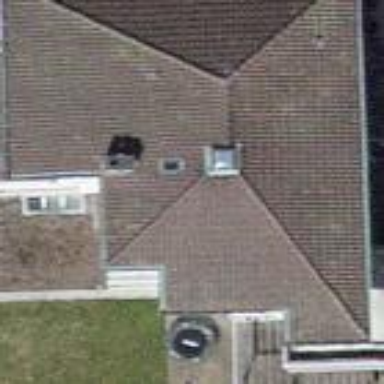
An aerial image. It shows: Residential building.